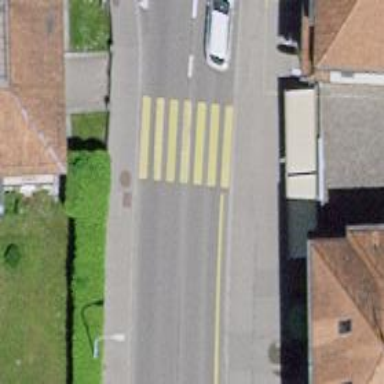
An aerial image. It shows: Zebra crossing on the road.